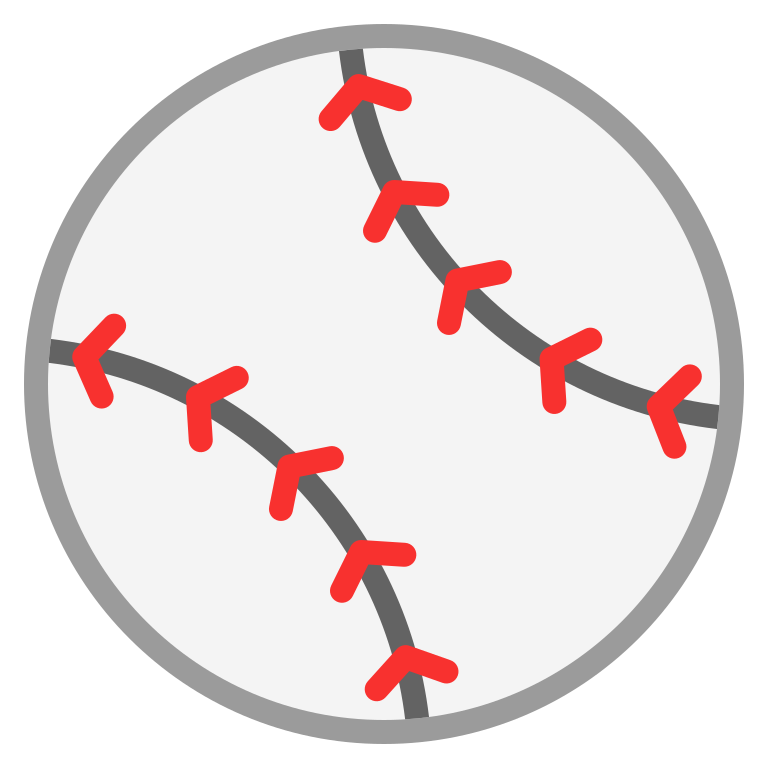
baseball flat